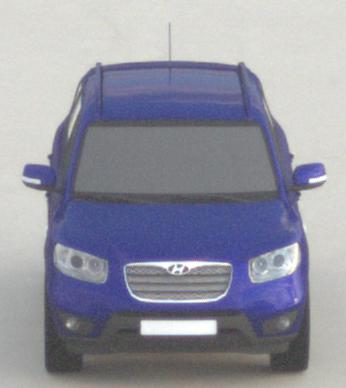
Make: Hyundai
Model: Santa Fe 2.4
Detailed model: Santa Fe (CM)
Model produced from: 2010/01
Model produced until: 2012/09
Doors: 5
Color: blue
Road condition: dry road
Daytime: sunrise or sunset
Contrast: low contrast